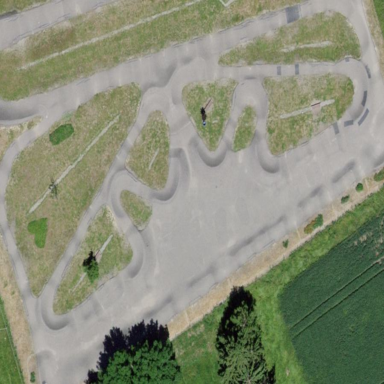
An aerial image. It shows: Asphalt track designated for BMX and cycling activities.